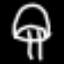
Label: mushroom